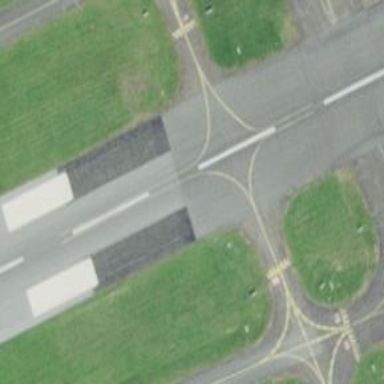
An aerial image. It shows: View of taxiway at the airport.